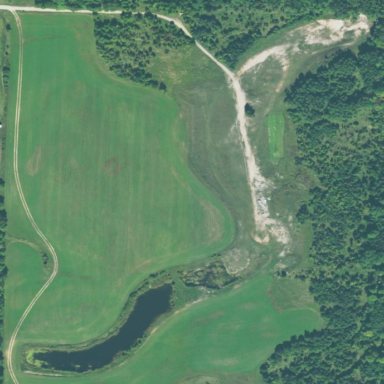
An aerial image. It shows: Quarry area.